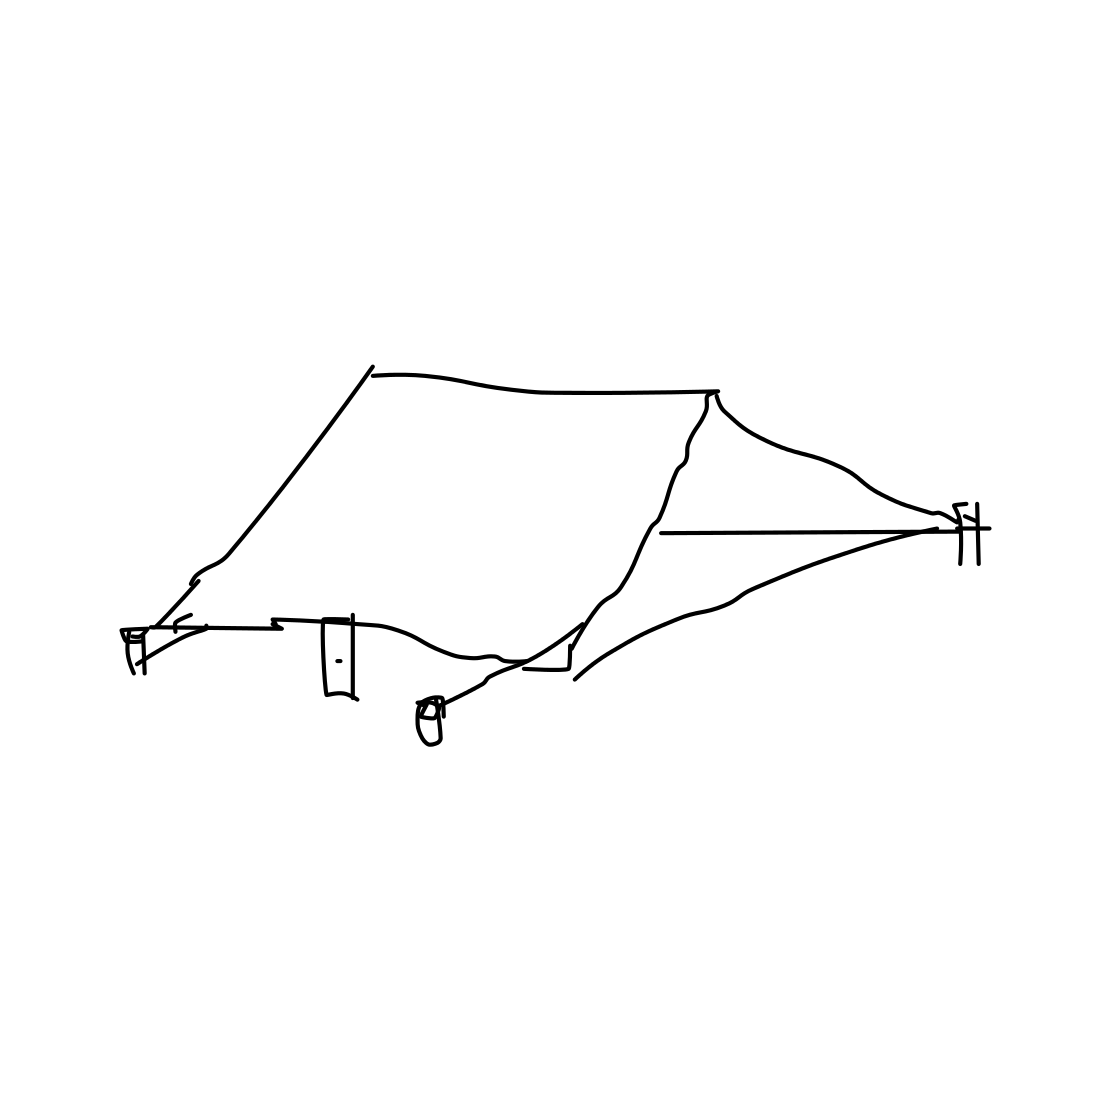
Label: tent